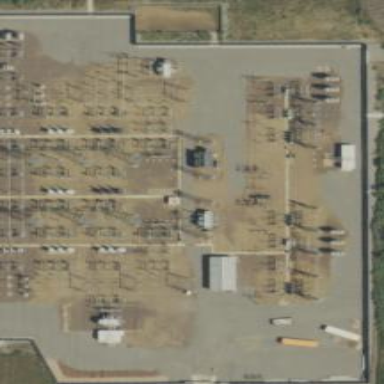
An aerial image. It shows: Outdoor power substation surrounded by fence. This substation operates at the transmission level.